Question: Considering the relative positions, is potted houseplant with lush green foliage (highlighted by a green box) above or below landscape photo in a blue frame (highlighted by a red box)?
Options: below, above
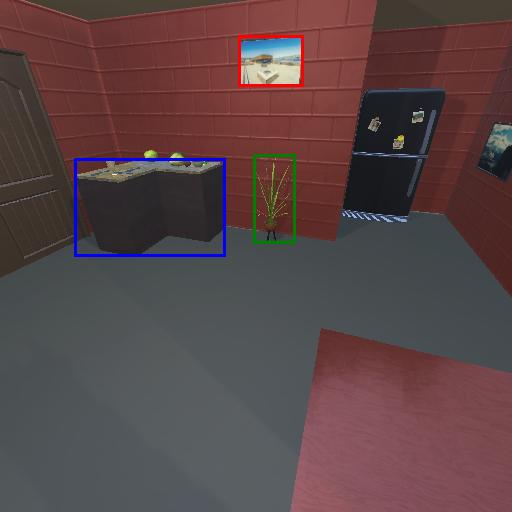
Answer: below